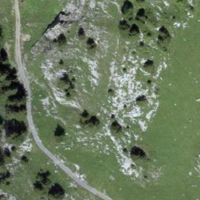
EUNIS habitat code: 23
Species observed at this site:
Euphorbia cyparissias